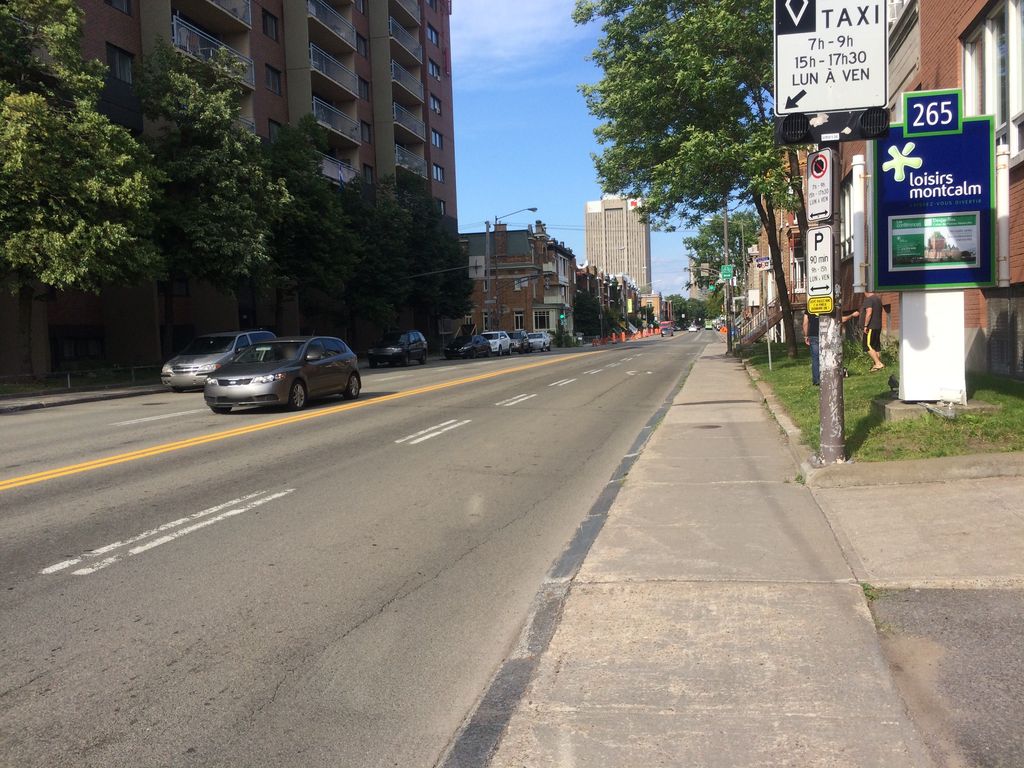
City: quebec_city